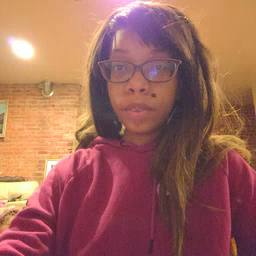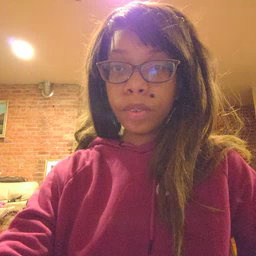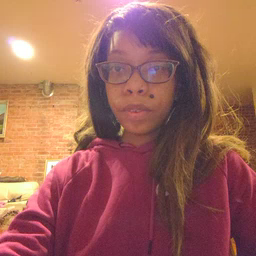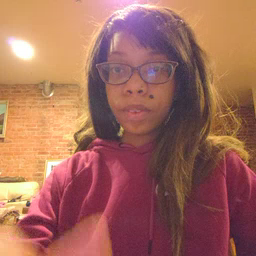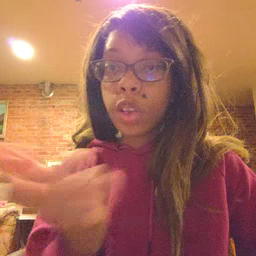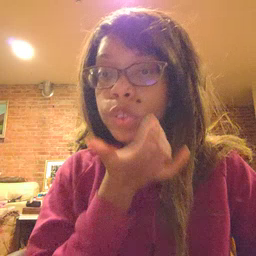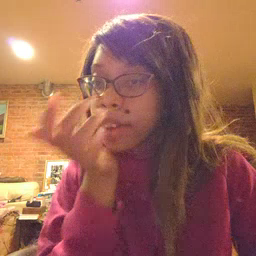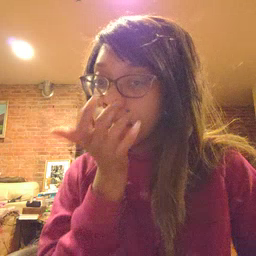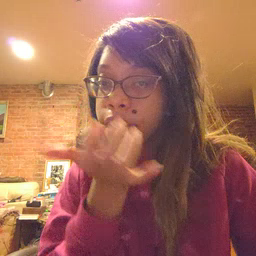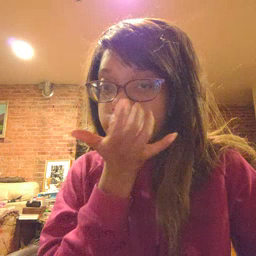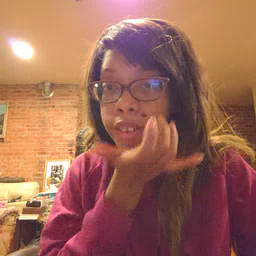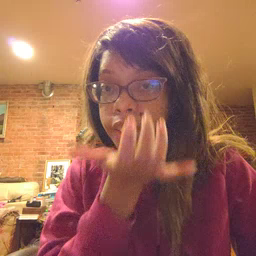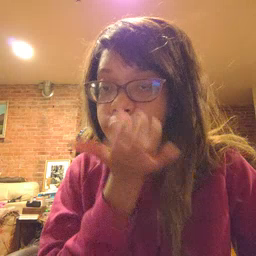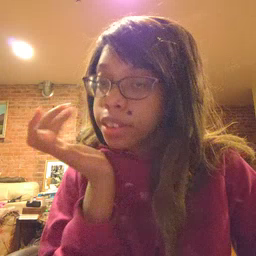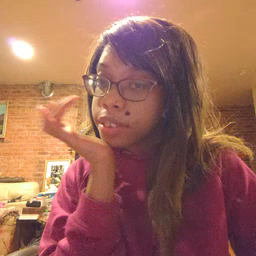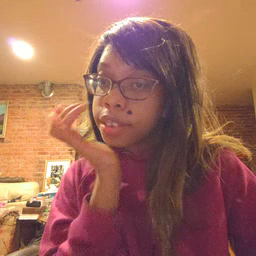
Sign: grass